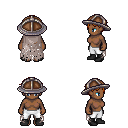
a pixel art fantasy rpg character, female body template, human, dark skin, gray tattered cape, white pants, dark blonde short bangs hairstyle, chain helm, black shoes, four views (front, back, left, right), 2x2 character sprite sheet, small pixel art, hard edges, no anti-aliasing